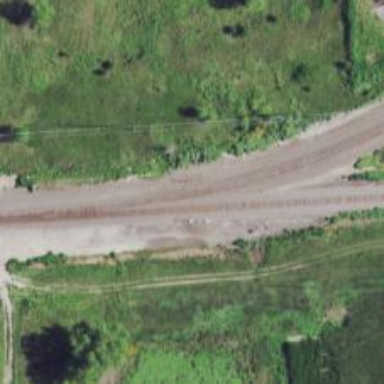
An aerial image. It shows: Railway signal.